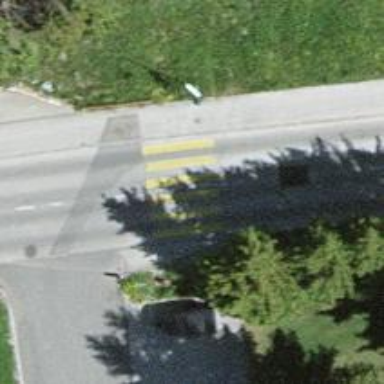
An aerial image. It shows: Uncontrolled zebra crossing on the road.